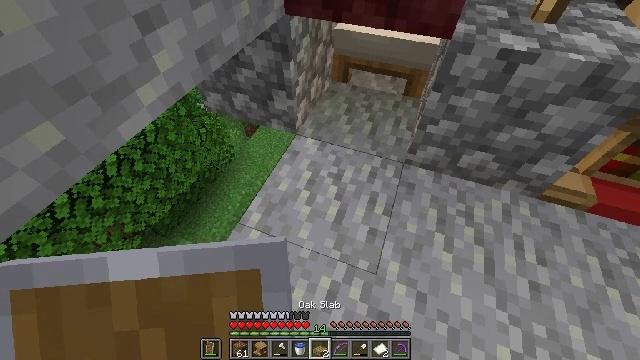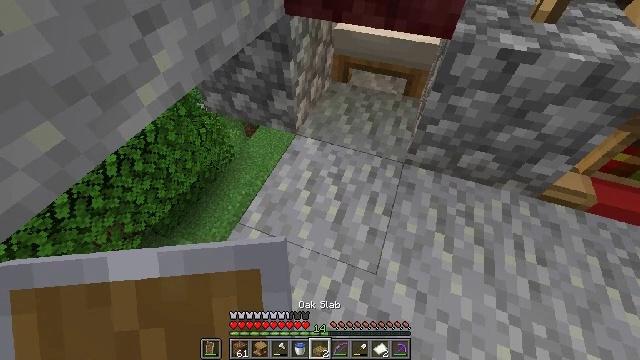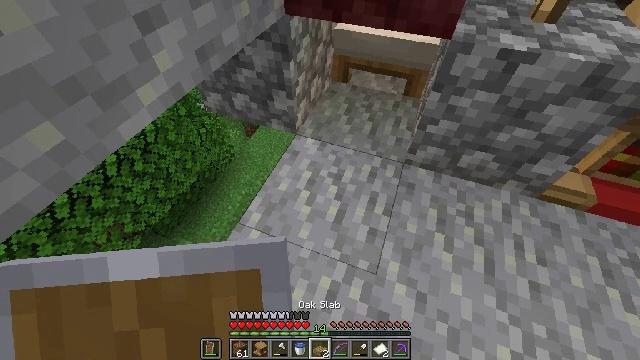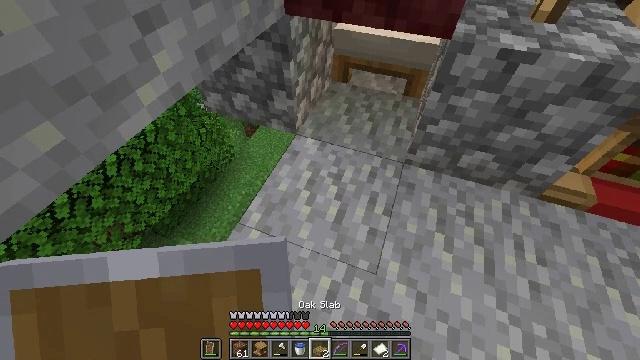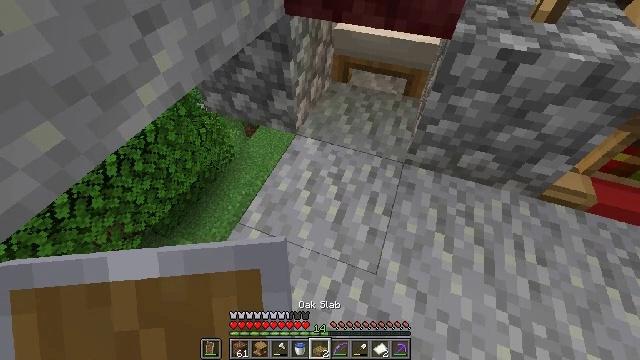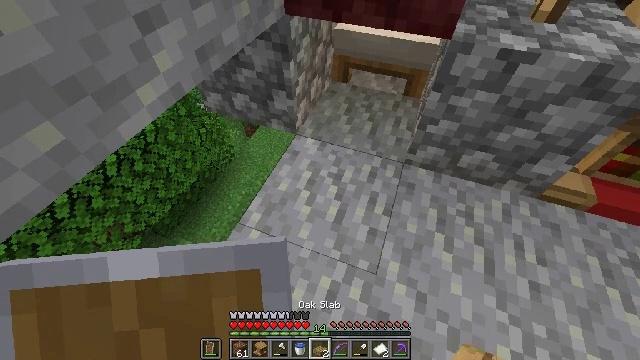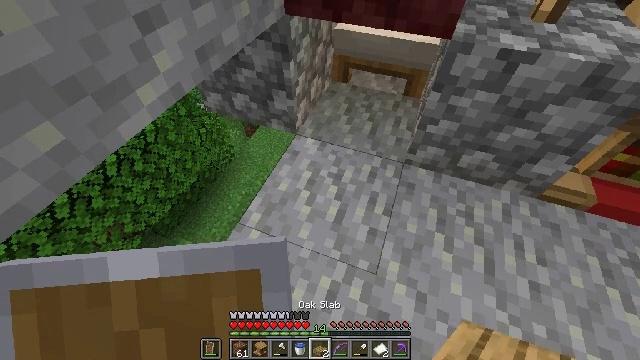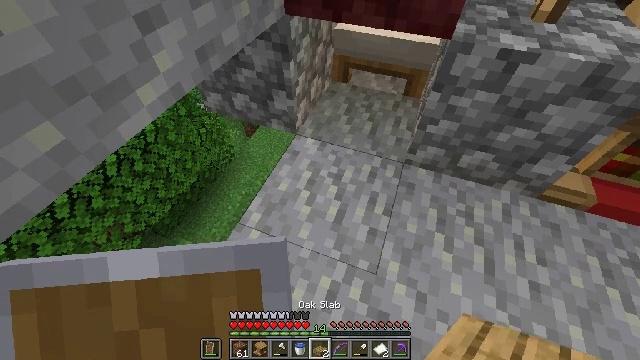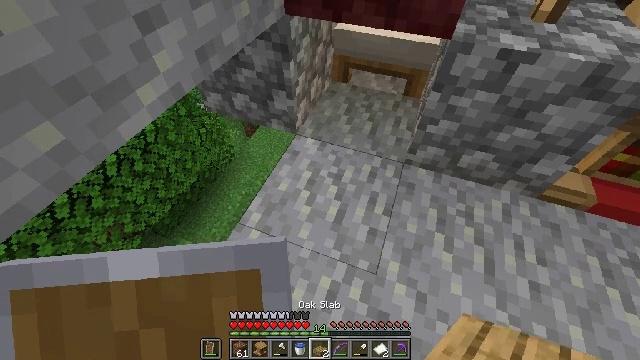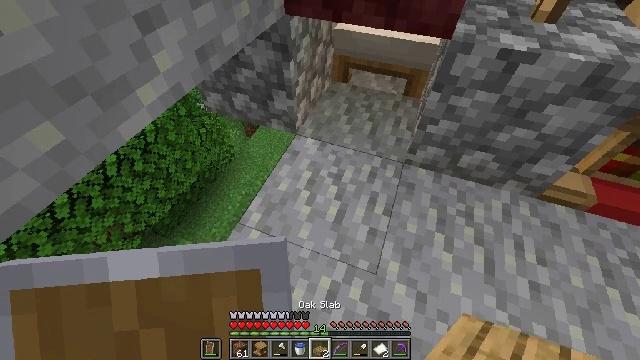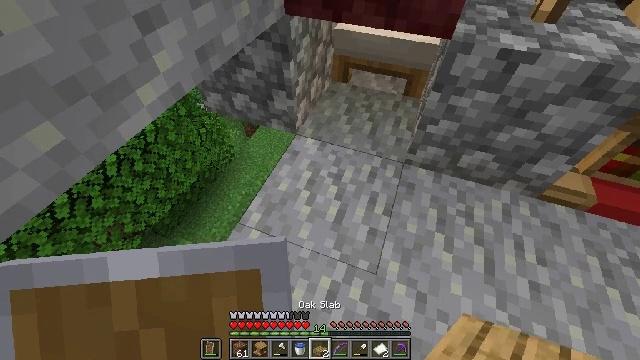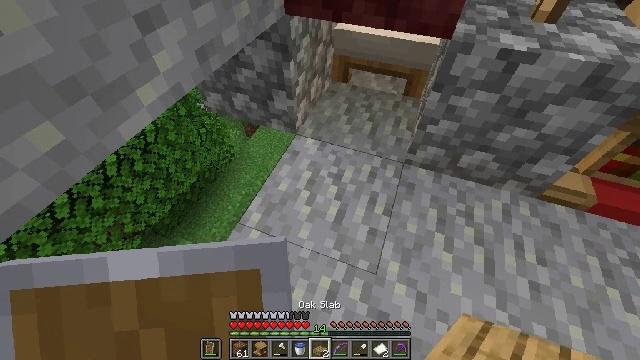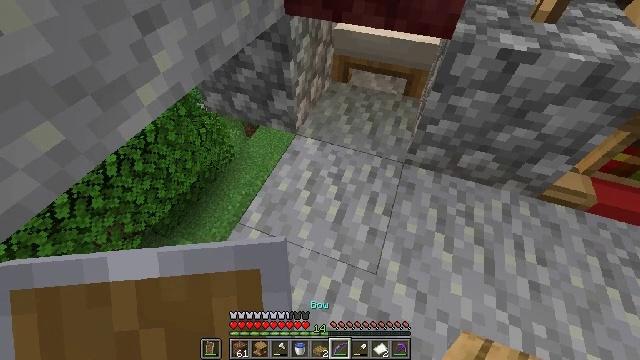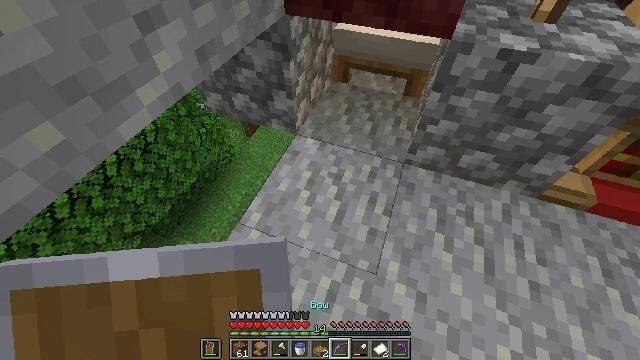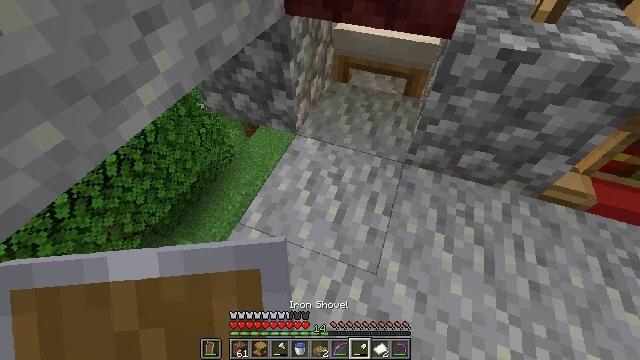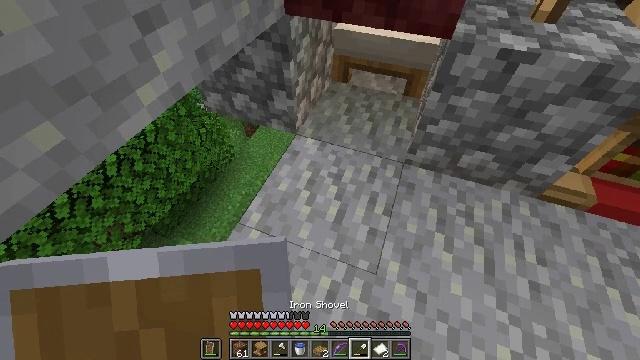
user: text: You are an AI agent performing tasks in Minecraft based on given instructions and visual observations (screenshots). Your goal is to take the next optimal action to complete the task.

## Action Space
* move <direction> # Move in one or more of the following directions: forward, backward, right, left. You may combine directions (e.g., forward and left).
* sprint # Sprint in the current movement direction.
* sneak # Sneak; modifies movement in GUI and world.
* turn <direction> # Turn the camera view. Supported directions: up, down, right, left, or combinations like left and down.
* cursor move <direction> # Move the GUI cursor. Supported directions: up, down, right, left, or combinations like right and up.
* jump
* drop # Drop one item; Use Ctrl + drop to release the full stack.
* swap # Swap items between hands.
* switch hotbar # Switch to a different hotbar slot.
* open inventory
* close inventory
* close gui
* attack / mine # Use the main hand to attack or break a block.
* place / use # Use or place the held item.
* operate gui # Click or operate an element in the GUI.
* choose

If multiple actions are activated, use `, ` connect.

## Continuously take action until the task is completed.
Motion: motion action
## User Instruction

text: Mine the andesite slab.
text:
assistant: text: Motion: no_op
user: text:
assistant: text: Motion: no_op
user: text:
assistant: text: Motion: no_op
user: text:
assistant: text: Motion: no_op
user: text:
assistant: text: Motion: no_op
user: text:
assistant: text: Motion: no_op
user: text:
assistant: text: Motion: no_op
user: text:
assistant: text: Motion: no_op
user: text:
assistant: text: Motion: no_op
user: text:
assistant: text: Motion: no_op
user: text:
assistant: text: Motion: no_op
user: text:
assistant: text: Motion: no_op
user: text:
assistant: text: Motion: no_op
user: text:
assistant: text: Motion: no_op
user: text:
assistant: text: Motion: no_op
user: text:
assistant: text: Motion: no_op
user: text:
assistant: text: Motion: no_op
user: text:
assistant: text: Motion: no_op
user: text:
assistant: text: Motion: no_op
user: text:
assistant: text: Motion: no_op
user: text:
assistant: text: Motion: no_op
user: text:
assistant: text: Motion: no_op
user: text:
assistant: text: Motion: no_op
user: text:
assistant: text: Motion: no_op
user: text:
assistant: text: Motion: no_op
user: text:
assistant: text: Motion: no_op
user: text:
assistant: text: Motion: no_op
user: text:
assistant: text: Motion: no_op
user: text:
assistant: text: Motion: no_op
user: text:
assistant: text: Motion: no_op